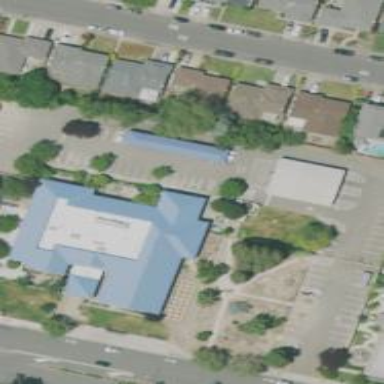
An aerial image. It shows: Commercial building.